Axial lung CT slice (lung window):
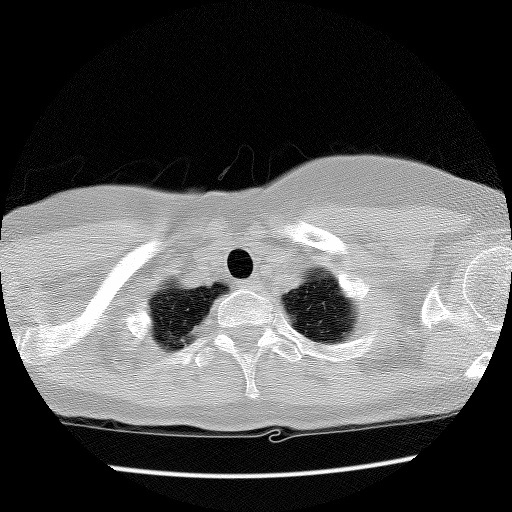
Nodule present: no